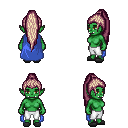
a pixel art fantasy rpg character, female body template, orc, green skin, blue cape, white pants, white blonde extra-long topknot hairstyle, gray slippers, four views (front, back, left, right), 2x2 character sprite sheet, small pixel art, hard edges, no anti-aliasing